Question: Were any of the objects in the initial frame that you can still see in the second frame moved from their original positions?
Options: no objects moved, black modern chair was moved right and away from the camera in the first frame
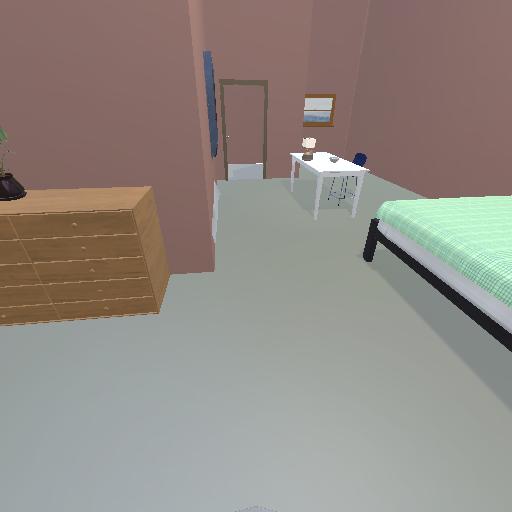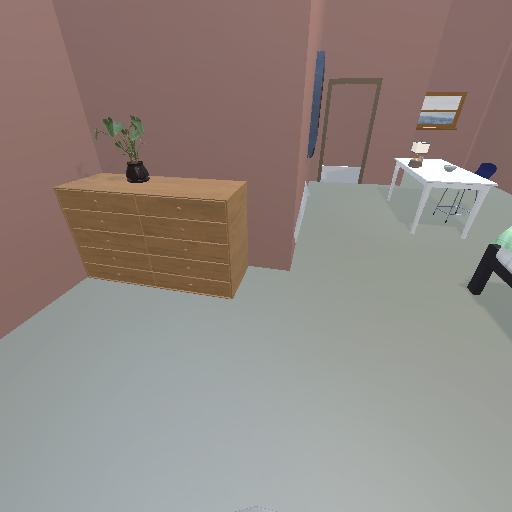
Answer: no objects moved